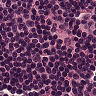
Metastatic tissue present: no